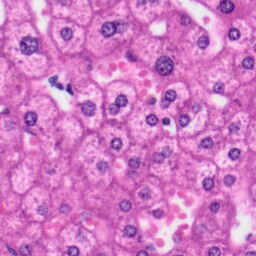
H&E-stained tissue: Liver